Interaction volume radius: 5 \u00c5
Interaction volume height: 30 \u00c5
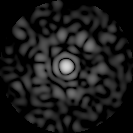
Disorder parameter: 0.8556